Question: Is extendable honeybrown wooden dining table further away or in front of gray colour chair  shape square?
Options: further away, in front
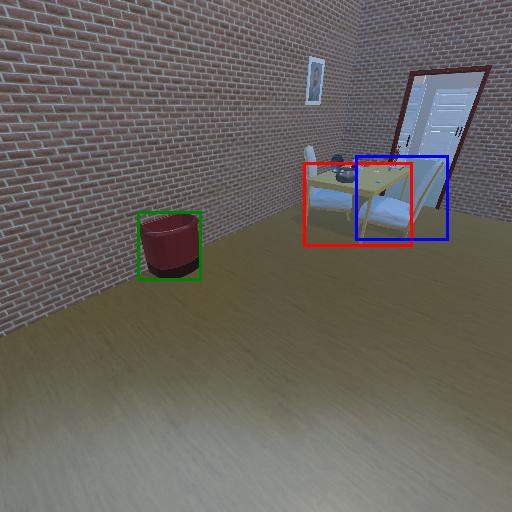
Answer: further away